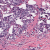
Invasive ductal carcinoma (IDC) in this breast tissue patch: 1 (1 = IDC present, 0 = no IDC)